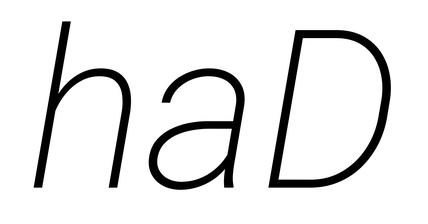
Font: Roboto-Italic_ExtraLight_Italic